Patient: sex M, age 68
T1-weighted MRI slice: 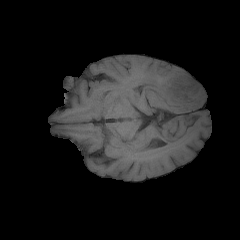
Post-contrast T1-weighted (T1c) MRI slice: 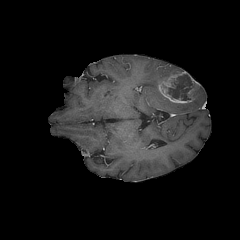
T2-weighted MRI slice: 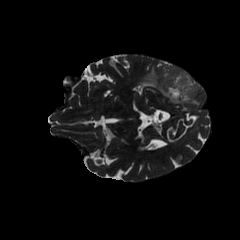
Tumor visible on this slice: yes
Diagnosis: Glioblastoma, IDH-wildtype
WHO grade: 4